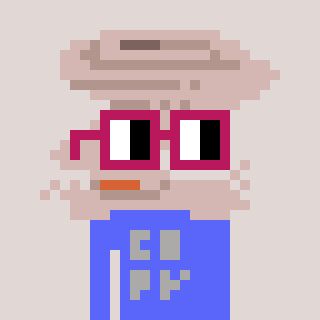
a pixel art character with square dark red glasses, a tornado-shaped head and a purple-colored body on a warm background